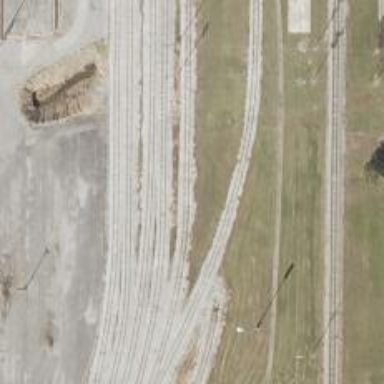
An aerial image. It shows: Railway spur service.